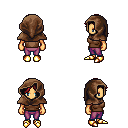
a pixel art fantasy rpg character, female body template, human, tanned skin, brown sleeveless shirt, magenta pants, brunette loose hair, cloth hood, gold boots, four views (front, back, left, right), 2x2 character sprite sheet, small pixel art, hard edges, no anti-aliasing